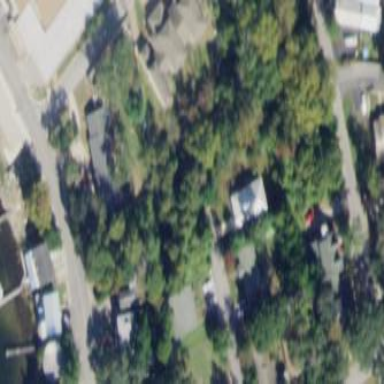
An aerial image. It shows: Single-family residential area.